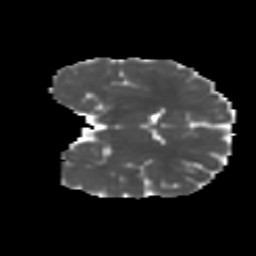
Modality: MD
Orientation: coronal
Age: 11
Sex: female
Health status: ill
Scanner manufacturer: ge
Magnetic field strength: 3 T
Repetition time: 6.752 s
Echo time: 0.079 s